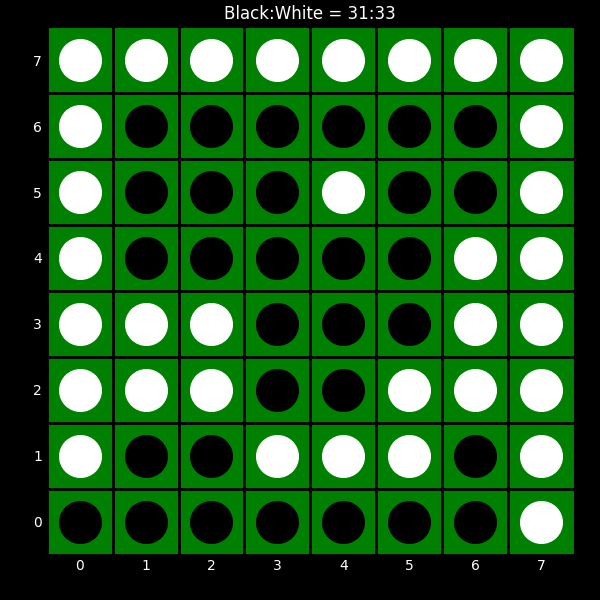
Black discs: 31
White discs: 33